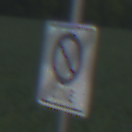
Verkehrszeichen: EndeEingeschraenktesHalteverbotZone
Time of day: SunriseSunset
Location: Outdoor (Nature)
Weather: PartlyCloudy
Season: NotSpecified
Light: Natural